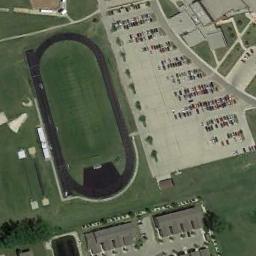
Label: ground_track_field